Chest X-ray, PA view. Patient: 72 years old, sex F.
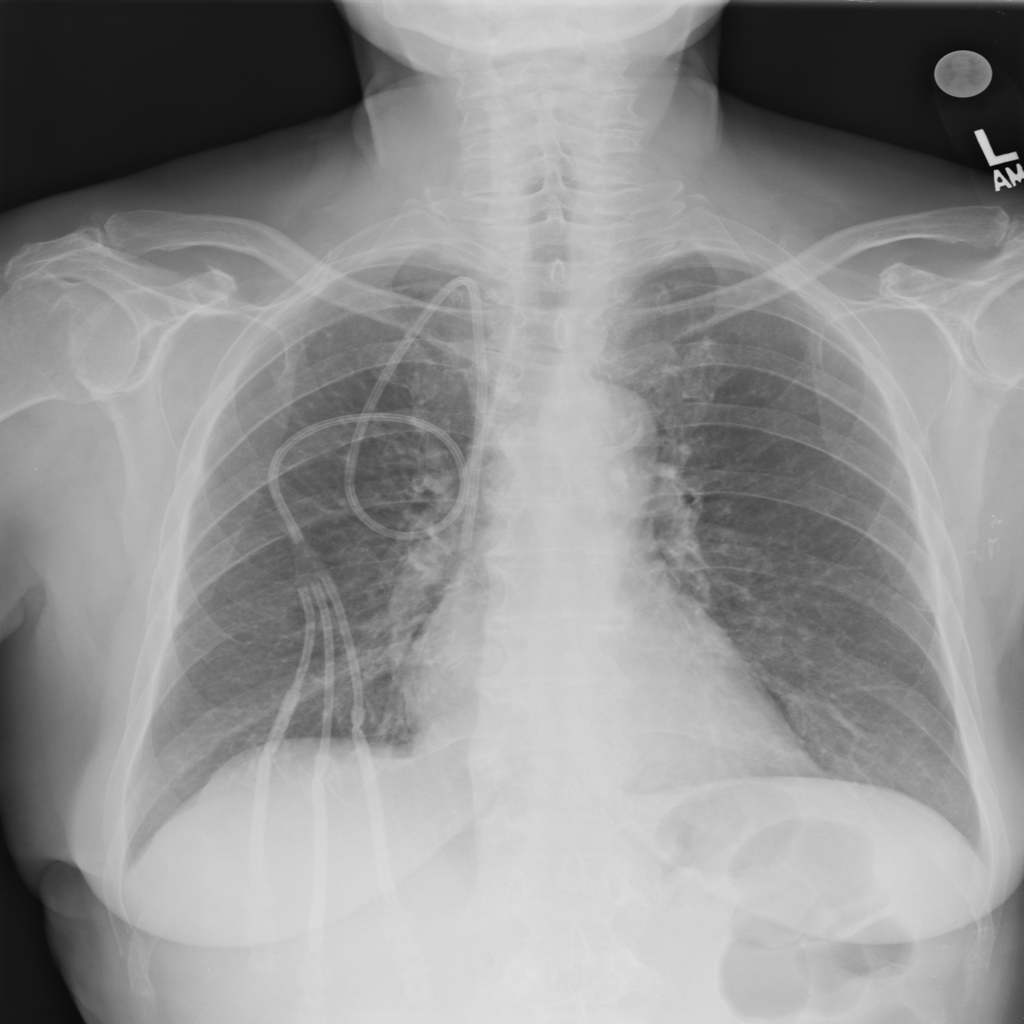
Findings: No Finding